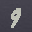
Label: 9